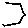
Label: hexagon